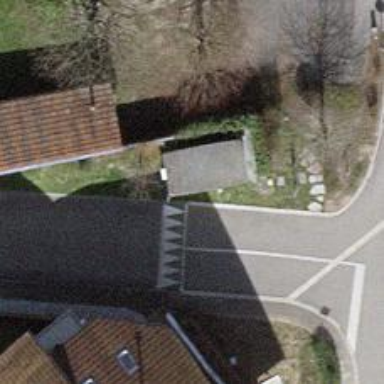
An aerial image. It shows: Post box is visible.